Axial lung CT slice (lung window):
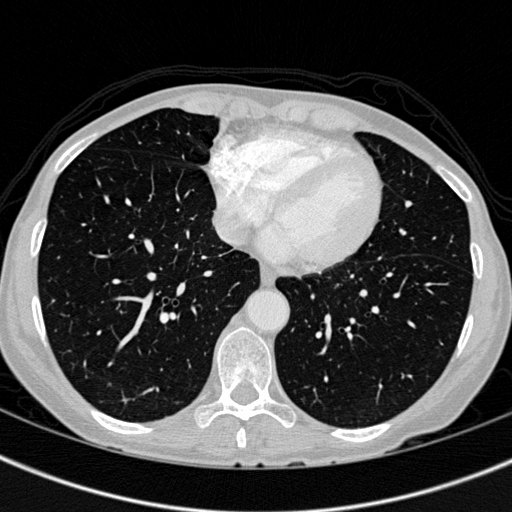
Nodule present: no